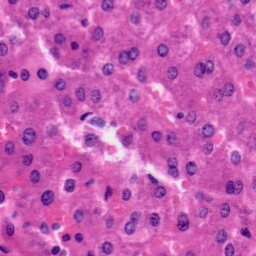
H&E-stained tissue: Liver